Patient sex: F
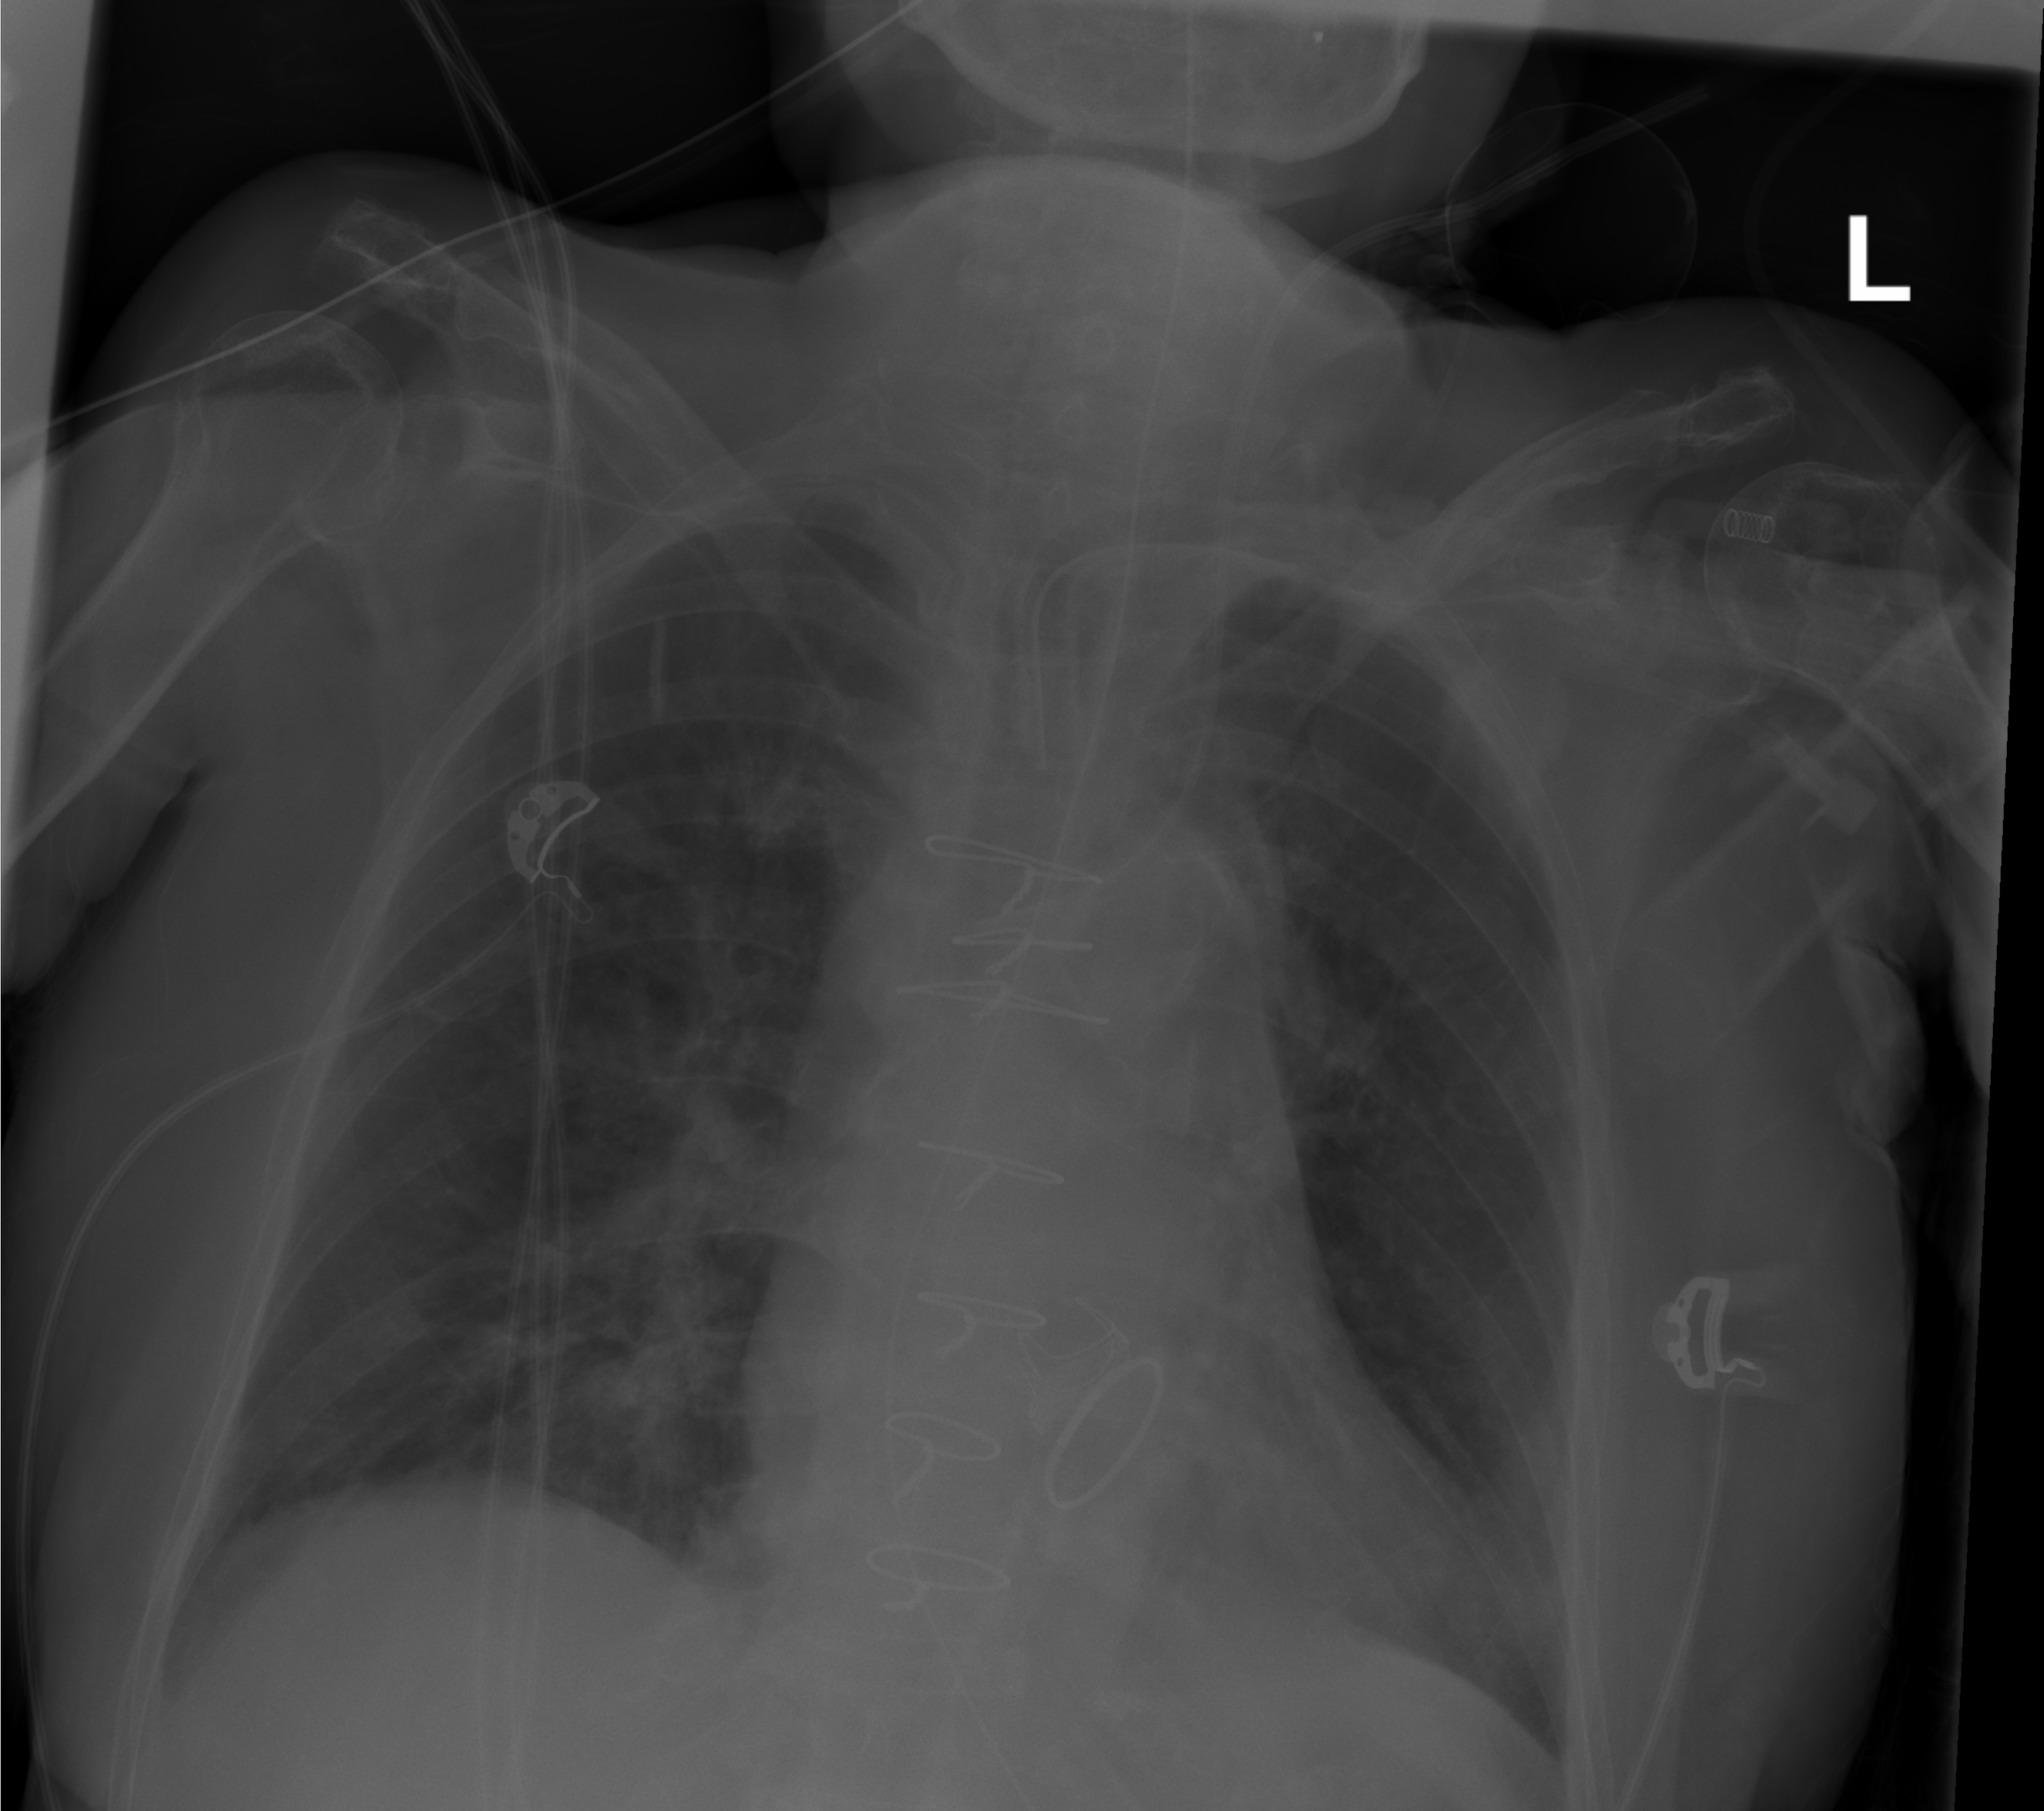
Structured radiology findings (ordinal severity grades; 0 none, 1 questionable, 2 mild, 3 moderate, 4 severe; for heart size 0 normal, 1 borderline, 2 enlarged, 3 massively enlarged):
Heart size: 0
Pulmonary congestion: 0
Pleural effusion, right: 0
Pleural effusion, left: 0
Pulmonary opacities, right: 2
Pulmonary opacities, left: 0
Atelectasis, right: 0
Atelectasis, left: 0